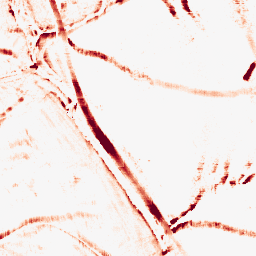
Category: morphological
Decomposition family: morphological_square
Decomposition parameters: operation: opening
size: 10
Upsampling method: regularized
Upsampling parameters: scale: 4
lambda_reg: 0.001
Upsampling scale: 4